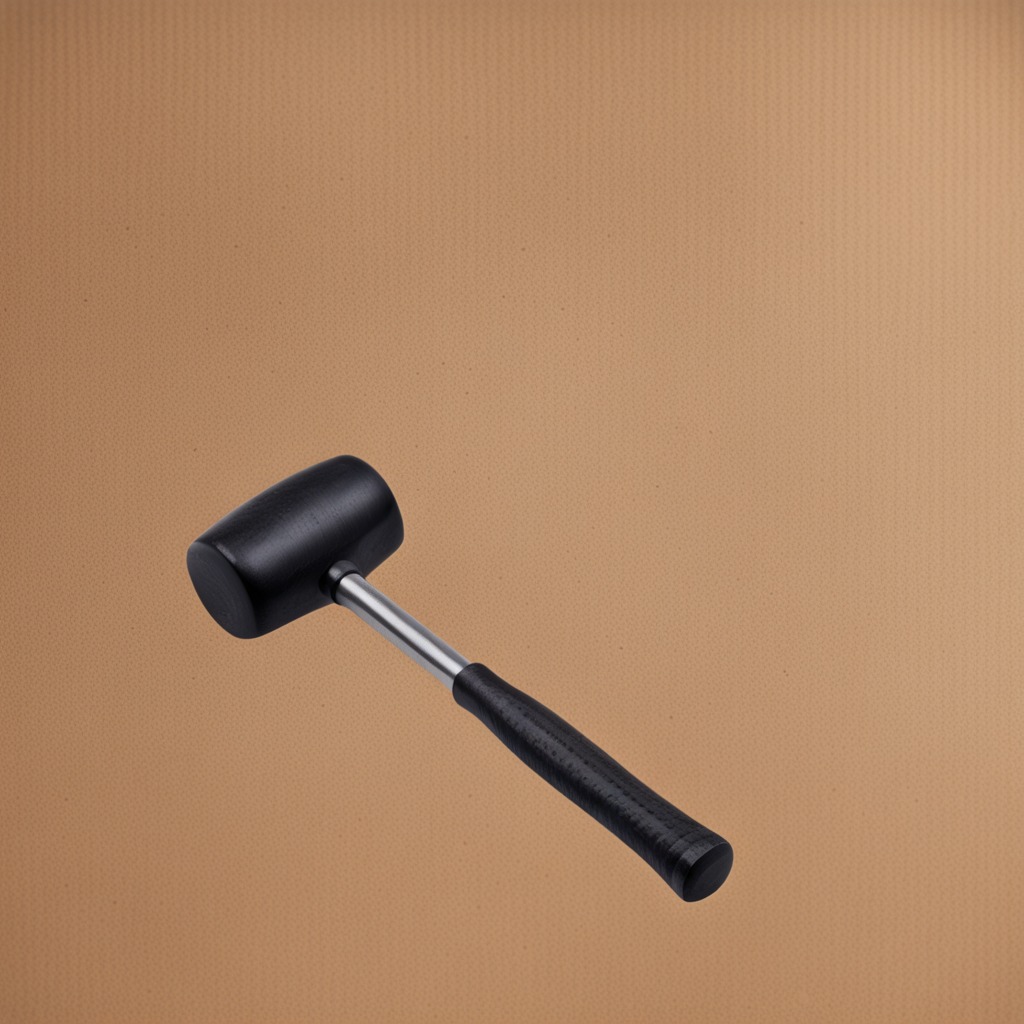
A hammer lying on a clean dry cardboard box surface in an outdoor workshop during daytime bright natural light soft shadows slightly creased but